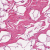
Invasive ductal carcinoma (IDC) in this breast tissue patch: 0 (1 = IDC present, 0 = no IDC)